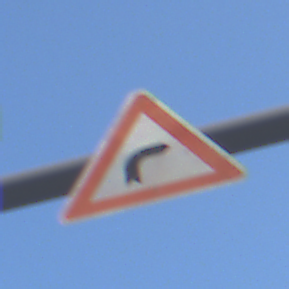
Verkehrszeichen: KurveRechts
Umgebung: Outdoor, Urban
Tageszeit: SunriseSunset
Wetter: PartlyCloudy
Licht: Natural
Jahreszeit: NotSpecified
Kontrast: LowContrast